Question: I have a form which contains a lot of individual fields which contain numeric values. The issue I have is that on an iPad the on-screen keyboard is split between an alphabetic and numeric one like so:
The issue is that when switching between each individual form field, the iPad reverts to the alphabetic keyboard which is not disastrous but definitely inconvenient for the end user. Is there anything I can do to tell iPad which keyboard to show for a specific input type or some other way of keeping the numeric keyboard for certain form elements?
I'm specifically referring to developing for the web and not iOS apps. I'm sceptical and so far Googling has not brought up any results but I wonder if there is an input type that iPad might recognise as numeric automatically.
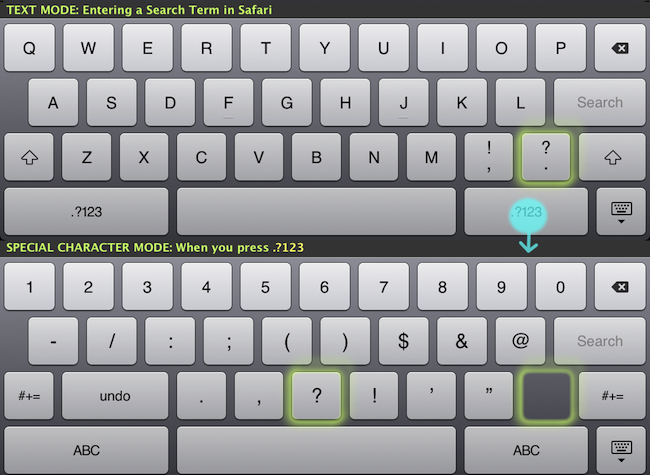
Answer: Change your input type. Instead of using a text input try one of the following to bring up the special keyboard (note: this is not unique to the iPad). This is going to be device-dependent and be supported depending on the device used.
'''
<input type="number">
'''
Shows the number pad
'''
<input type="email">
'''
Shows the text pad with the @ symbol
'''
<input type="url">
'''
Shows the text pad with the .com button (if available)
'''
<input type="text">
'''
Shows the standard text pad